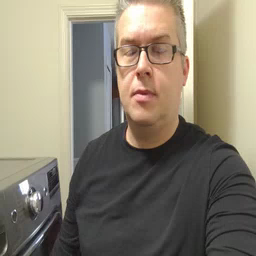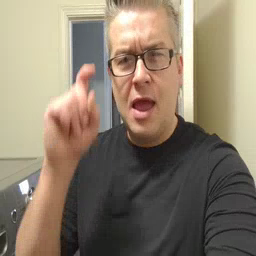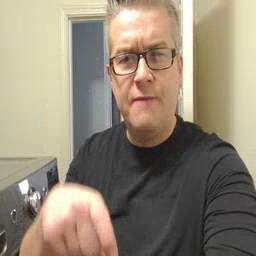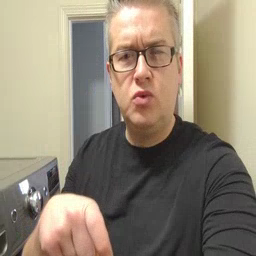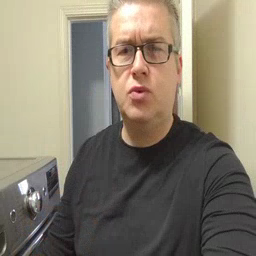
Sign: haveto